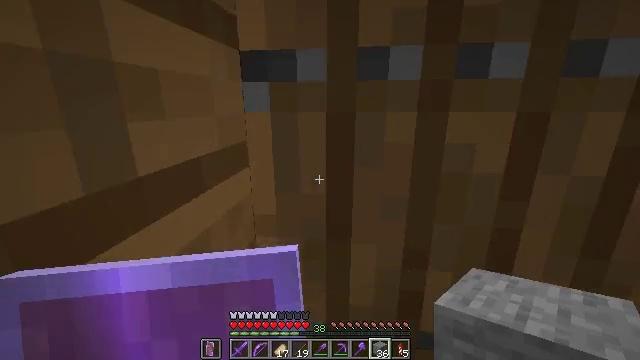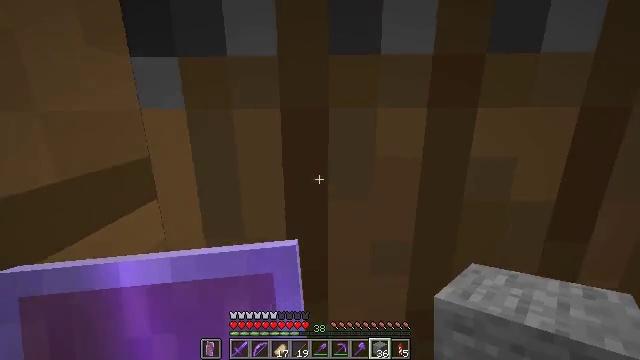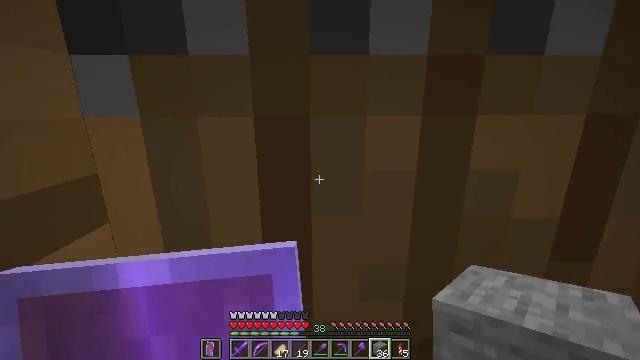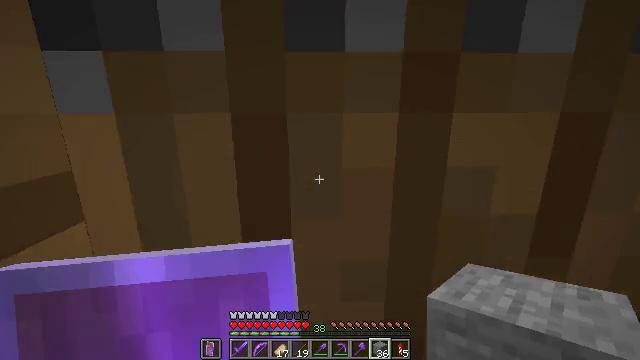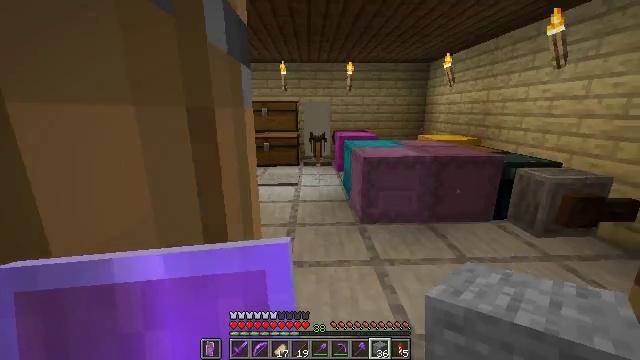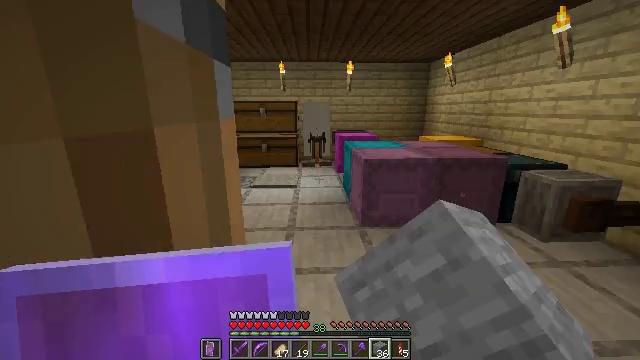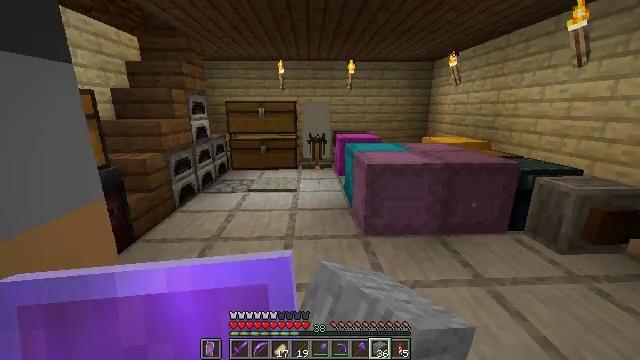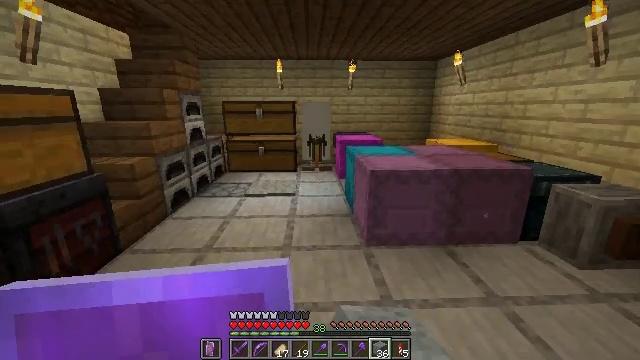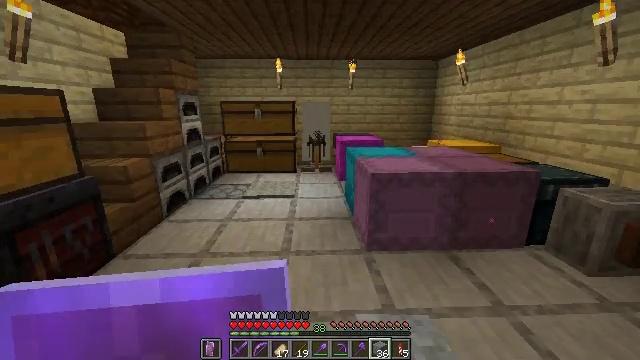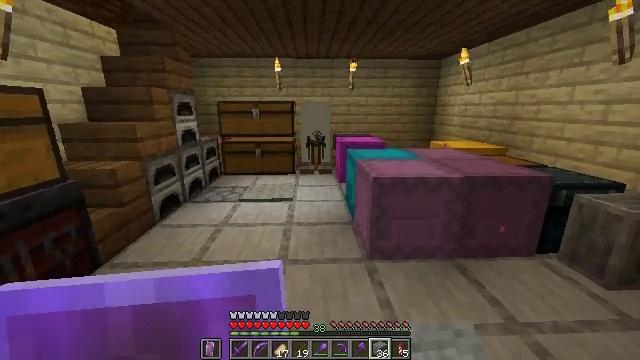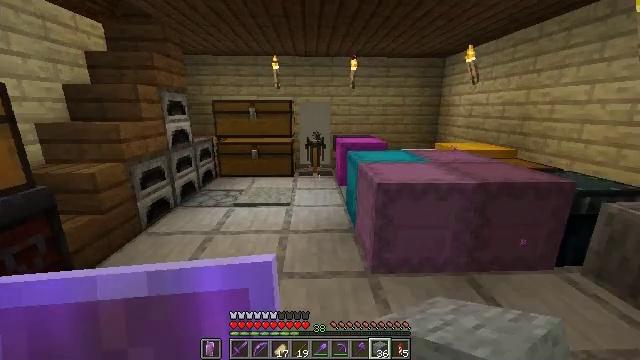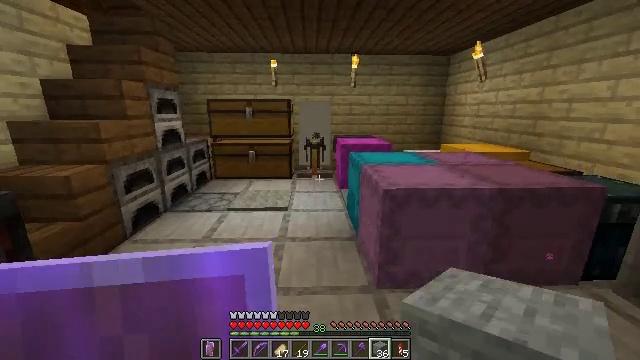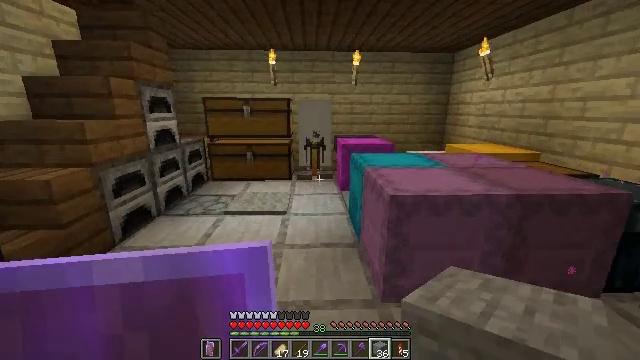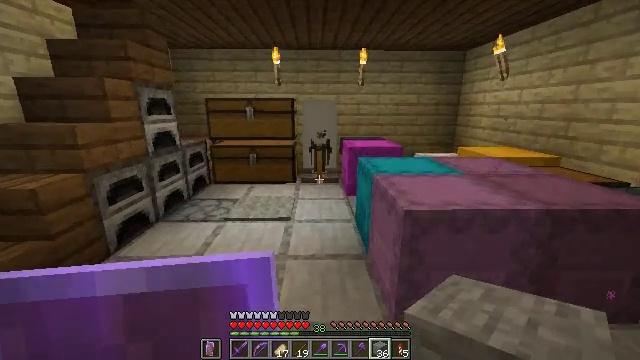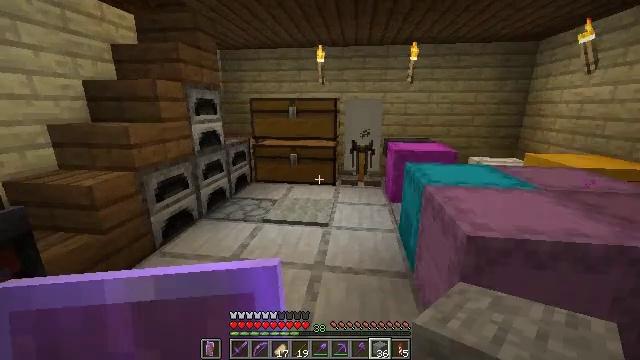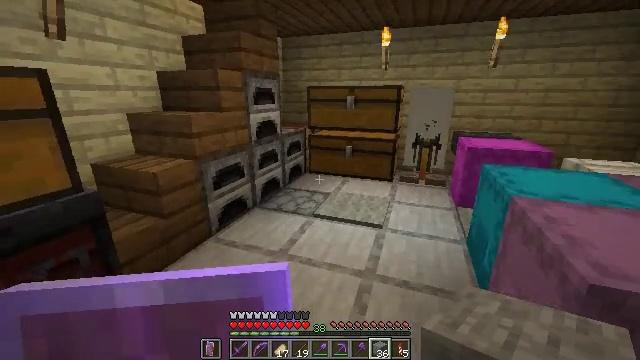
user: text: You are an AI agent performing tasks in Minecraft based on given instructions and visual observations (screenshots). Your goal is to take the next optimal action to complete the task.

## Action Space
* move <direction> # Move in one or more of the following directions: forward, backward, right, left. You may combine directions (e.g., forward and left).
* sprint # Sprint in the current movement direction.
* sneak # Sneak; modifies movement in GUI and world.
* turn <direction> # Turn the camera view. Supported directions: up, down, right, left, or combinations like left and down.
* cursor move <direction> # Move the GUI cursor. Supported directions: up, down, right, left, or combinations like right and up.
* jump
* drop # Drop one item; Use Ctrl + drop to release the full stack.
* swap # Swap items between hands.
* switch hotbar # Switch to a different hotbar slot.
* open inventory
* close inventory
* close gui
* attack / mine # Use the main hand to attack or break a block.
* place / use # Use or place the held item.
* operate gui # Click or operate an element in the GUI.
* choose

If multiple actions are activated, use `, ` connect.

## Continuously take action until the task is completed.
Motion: motion action
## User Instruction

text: Find the recipe for polished blackstone bricks in the crafting table.
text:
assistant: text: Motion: move forward, turn right
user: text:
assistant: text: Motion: move forward, turn right
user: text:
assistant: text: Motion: move forward
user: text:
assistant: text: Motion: move forward, use / place
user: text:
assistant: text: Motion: move forward, use / place
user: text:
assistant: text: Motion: move forward, use / place
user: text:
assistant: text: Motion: move forward
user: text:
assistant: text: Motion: move forward
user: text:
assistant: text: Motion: move forward
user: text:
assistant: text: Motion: move forward
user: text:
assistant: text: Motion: move forward
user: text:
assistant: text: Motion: move forward
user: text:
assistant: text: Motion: move forward, turn left
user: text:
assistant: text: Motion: move forward, turn left
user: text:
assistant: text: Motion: move forward, turn left and down
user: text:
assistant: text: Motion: move forward, turn left
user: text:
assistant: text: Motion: move forward
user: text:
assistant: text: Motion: move forward
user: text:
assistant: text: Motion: move forward
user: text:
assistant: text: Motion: move forward
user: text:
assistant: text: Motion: move forward
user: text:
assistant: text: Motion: move forward
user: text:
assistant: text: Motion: move forward
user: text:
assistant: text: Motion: move forward, turn left
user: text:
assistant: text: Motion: turn left
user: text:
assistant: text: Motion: no_op
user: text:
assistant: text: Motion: no_op
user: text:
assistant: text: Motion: turn right and up
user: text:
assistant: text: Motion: turn right and up
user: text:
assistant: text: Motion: move forward, turn right and up